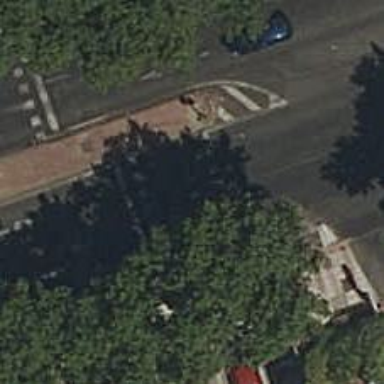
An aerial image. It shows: Zebra crossing with traffic signals.